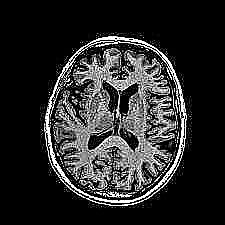
Label: notumor